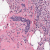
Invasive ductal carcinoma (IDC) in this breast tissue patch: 0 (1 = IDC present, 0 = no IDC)